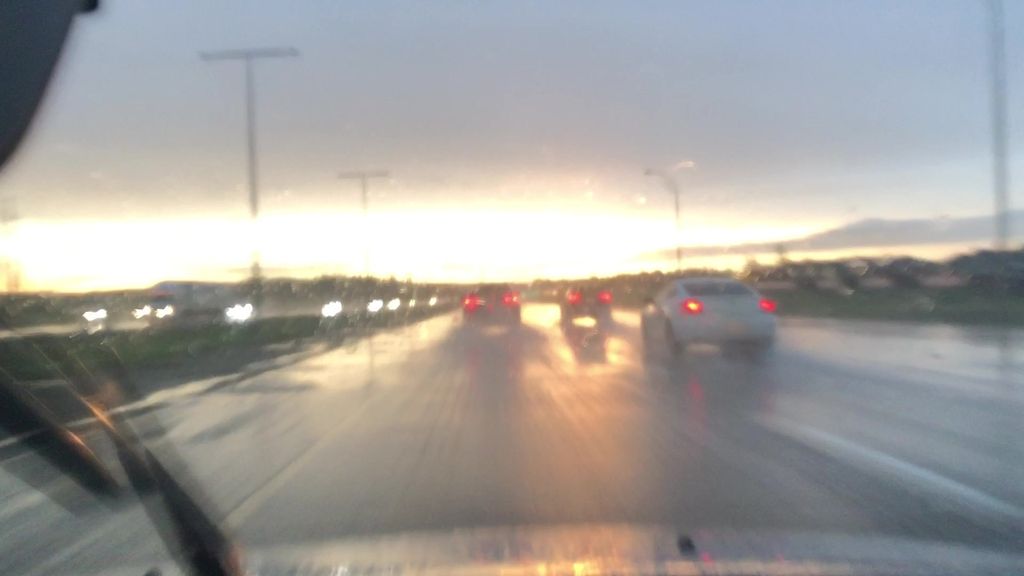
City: edmonton